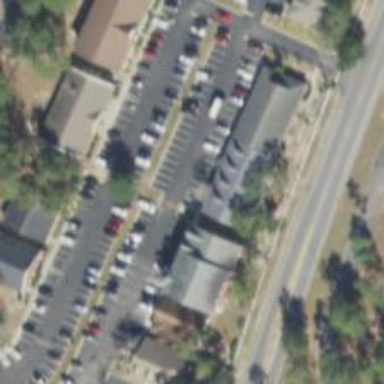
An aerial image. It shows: Parking space is available.